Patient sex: M
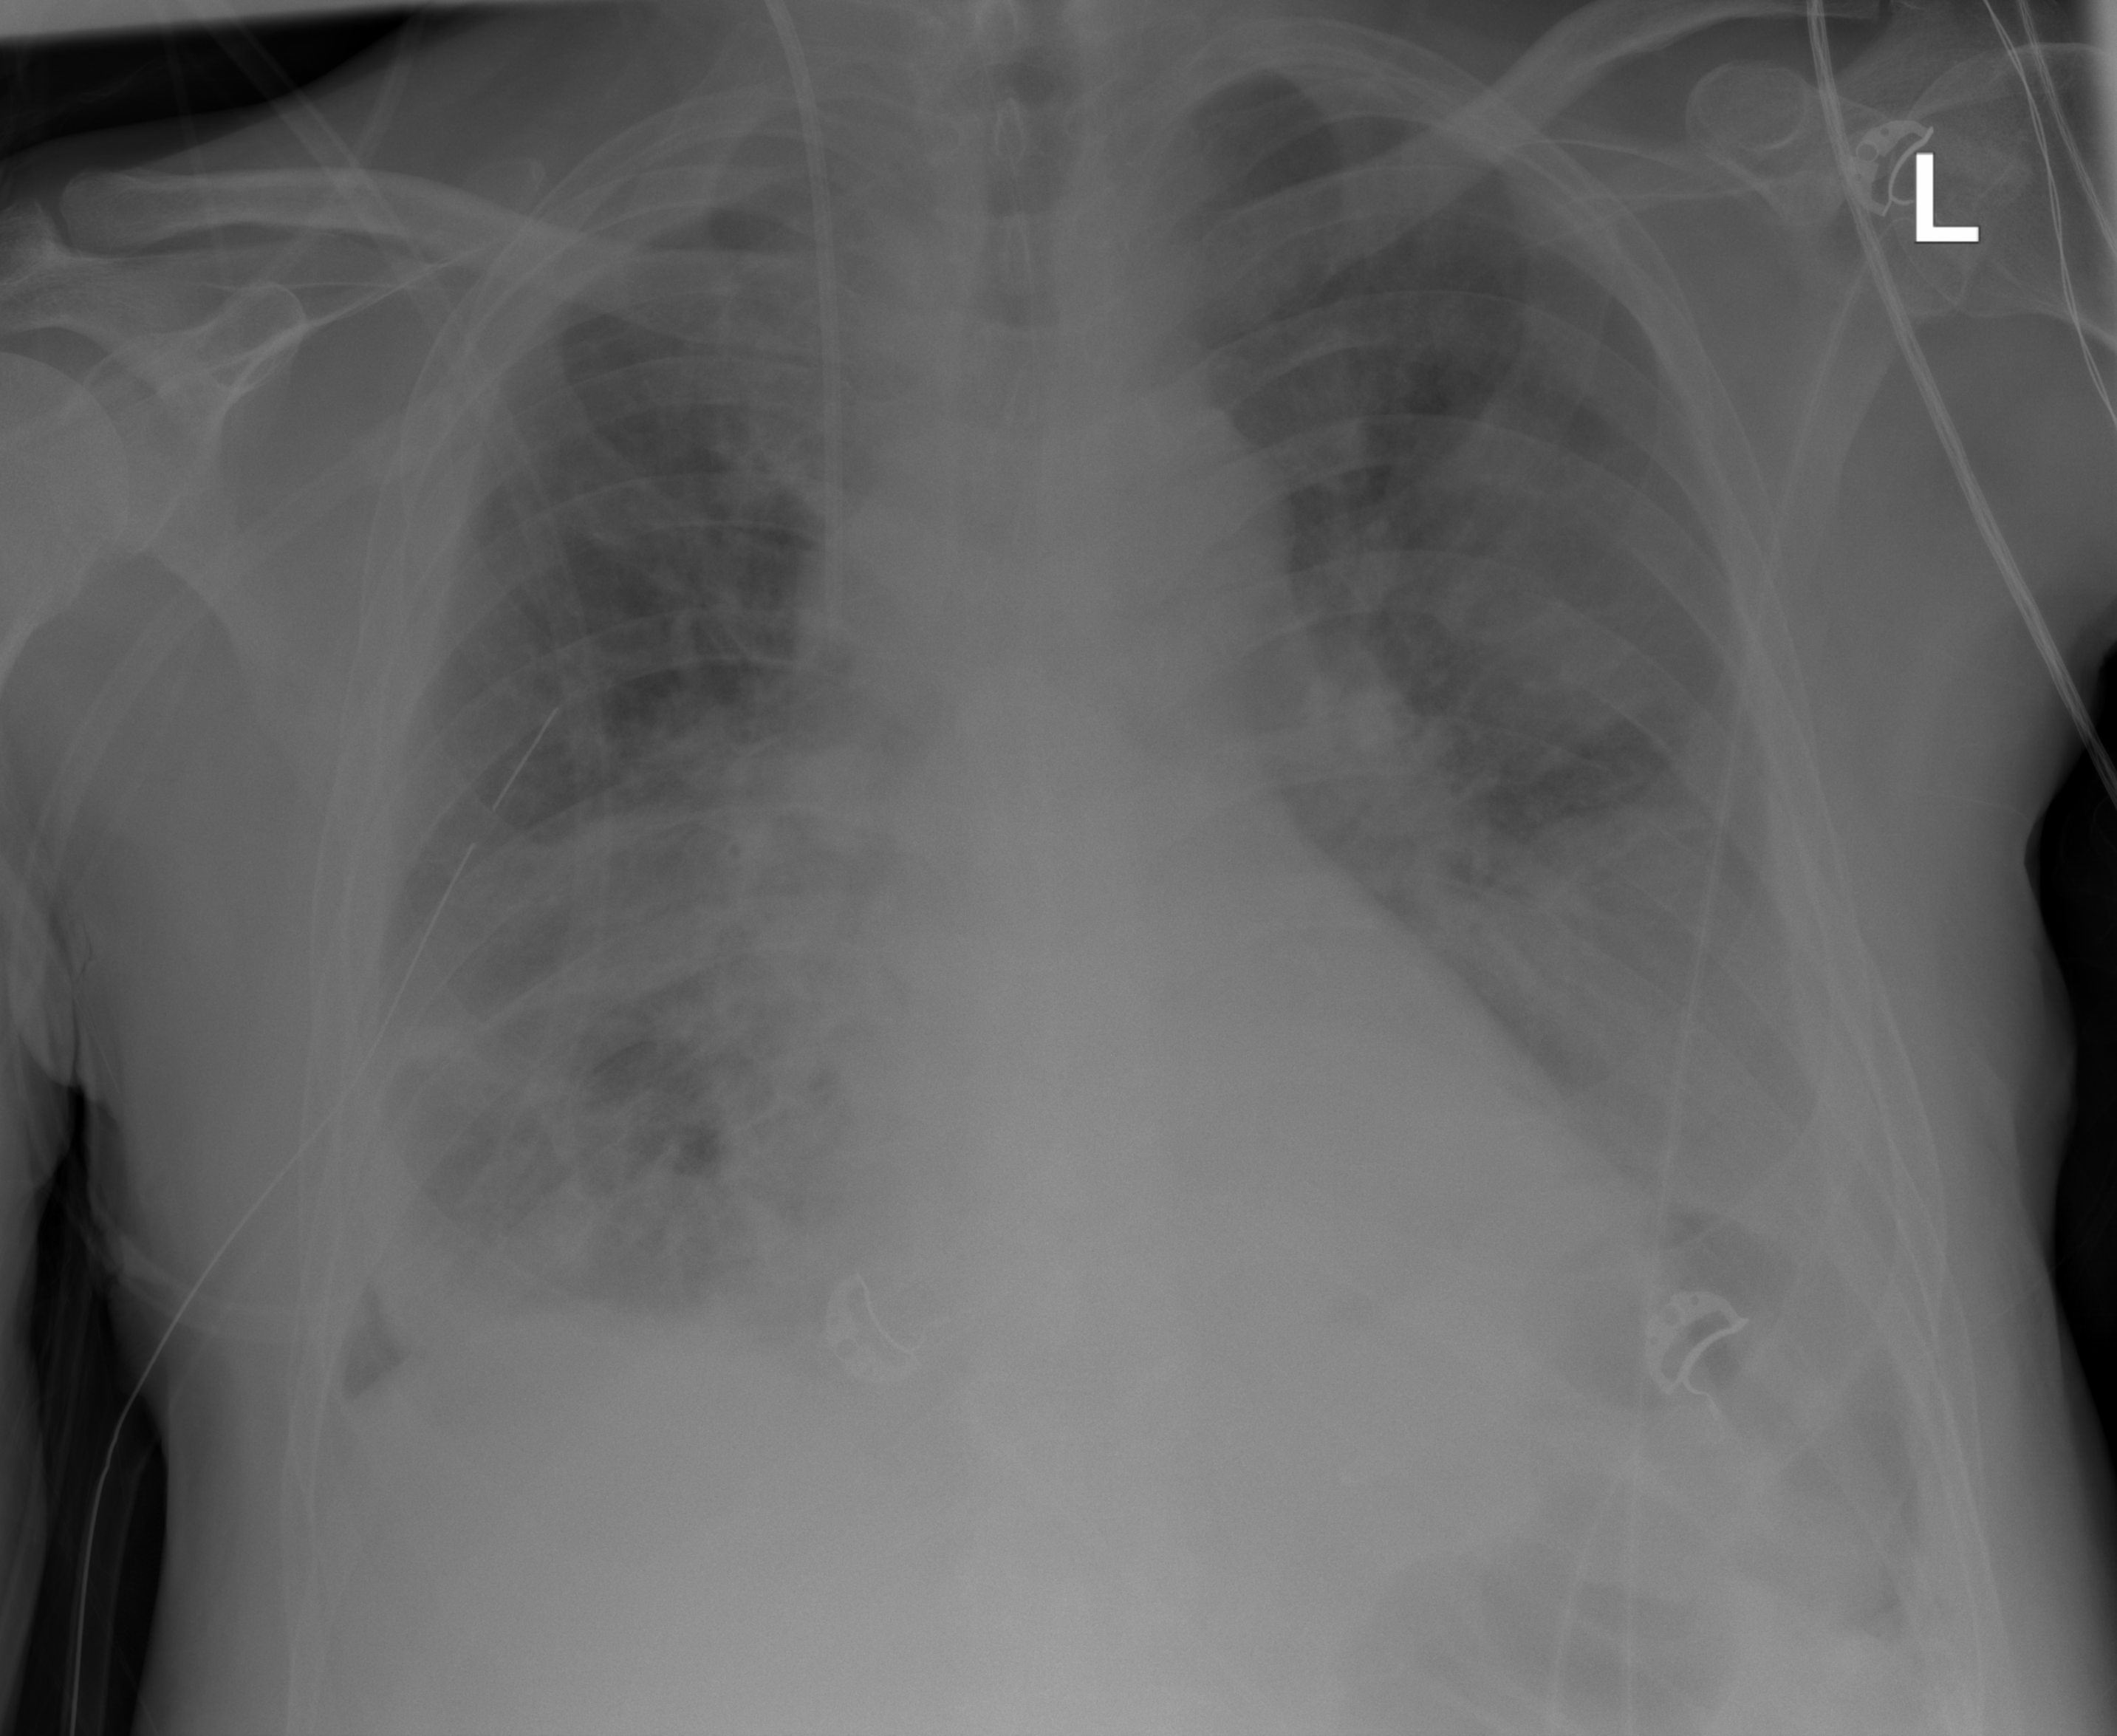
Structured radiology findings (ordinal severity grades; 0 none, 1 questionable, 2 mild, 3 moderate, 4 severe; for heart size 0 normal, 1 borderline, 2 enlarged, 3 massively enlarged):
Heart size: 1
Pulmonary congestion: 1
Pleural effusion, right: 2
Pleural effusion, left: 3
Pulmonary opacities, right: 2
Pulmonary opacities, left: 3
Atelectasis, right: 2
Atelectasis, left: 3